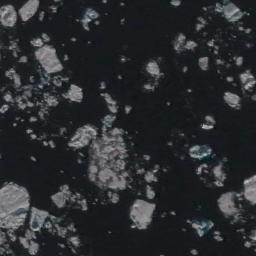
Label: sea_ice